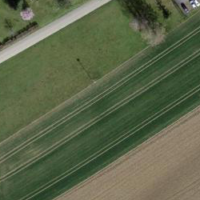
EUNIS habitat code: 52
Species observed at this site:
Prunella vulgaris